Field crop: maize
Growth stage: 2
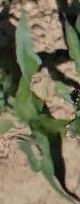
Species: maize